Question: From an SEO perspective, would it be better to just upload an image of an equation rather than using mathjax to display that equation. The reason I ask is because I rendered an equation on my site using mathjax, and found that a huge amount of code with a lot of inline css is produced to represent that equation:
'''
<p style="text-align:center;"><span class="MathJax_Preview"></span><div class="MathJax_Display" role="textbox" aria-readonly="true" style="text-align: center;"><span class="MathJax" id="MathJax-Element-1-Frame" style=""><nobr><span class="math" id="MathJax-Span-1"><span style="display: inline-block; position: relative; width: 95px; height: 0px; font-size: 116%;"><span style="position: absolute; clip: rect(19.7px 20880px 68.8px -7.9px); top: -51px; left: 0px;"><span class="mrow" id="MathJax-Span-2"><span class="mi" id="MathJax-Span-3" style="font-family: MathJax_Math; font-style: italic;">V<span style="display: inline-block; overflow: hidden; height: 1px; width: 3.9px;"></span></span><span class="mo" id="MathJax-Span-4" style="font-family: MathJax_Main; padding-left: 5.8px;">=</span><span class="mfrac" id="MathJax-Span-5" style="padding-left: 8.3px; padding-right: 2.5px;"><span style="display: inline-block; position: relative; width: 13.5px; height: 0px;"><span style="position: absolute; clip: rect(33.9px 20880px 54px -8.4px); top: -65.1px; left: 50%; margin-left: -5.5px;"><span class="mn" id="MathJax-Span-6" style="font-family: MathJax_Main;">4</span><span style="display: inline-block; width: 0px; height: 51px;"></span></span><span style="position: absolute; clip: rect(34.1px 20880px 54.5px -8.1px); top: -36.7px; left: 50%; margin-left: -5.5px;"><span class="mn" id="MathJax-Span-7" style="font-family: MathJax_Main;">3</span><span style="display: inline-block; width: 0px; height: 51px;"></span></span><span style="position: absolute; clip: rect(17.7px 20880px 25px -9px); top: -26.6px; left: 0px;"><span style="border-left-width: 13.5px; border-left-style: solid; display: inline-block; overflow: hidden; width: 0px; height: 1.3px; vertical-align: 0px;"></span><span style="display: inline-block; width: 0px; height: 22px;"></span></span></span></span><span class="mi" id="MathJax-Span-8" style="font-family: MathJax_Math; font-style: italic; padding-left: 3.5px;">p<span style="display: inline-block; overflow: hidden; height: 1px; width: 0.1px;"></span></span><span class="msubsup" id="MathJax-Span-9"><span style="display: inline-block; position: relative; width: 18.6px; height: 0px;"><span style="position: absolute; clip: rect(38.8px 20880px 54.2px -8.6px); top: -51px; left: 0px;"><span class="mi" id="MathJax-Span-10" style="font-family: MathJax_Math; font-style: italic;">r</span><span style="display: inline-block; width: 0px; height: 51px;"></span></span><span style="position: absolute; top: -59.6px; left: 9px;"><span class="texatom" id="MathJax-Span-11"><span class="mrow" id="MathJax-Span-12"><span class="mn" id="MathJax-Span-13" style="font-size: 70.7%; font-family: MathJax_Main;">3</span></span></span><span style="display: inline-block; width: 0px; height: 51px;"></span></span></span></span></span><span style="display: inline-block; width: 0px; height: 51px;"></span></span></span><span style="border-left-width: 0px; border-left-style: solid; display: inline-block; overflow: hidden; width: 0px; height: 45px; vertical-align: -15.8px;"></span></span></nobr></span></div><script type="math/tex; mode=display" id="MathJax-Element-1">V =
rac{4}{3}\pi r^{3}</script></p>
'''
Here is an image of the amount of code that is (it's basically one page on a word file with font calibri size 11):

I think the above is bad seo, and that I'm better off just including an image of the equation, but I couldn't find too many sources on the matter (just one: <URL> and am wondering what you guys think.
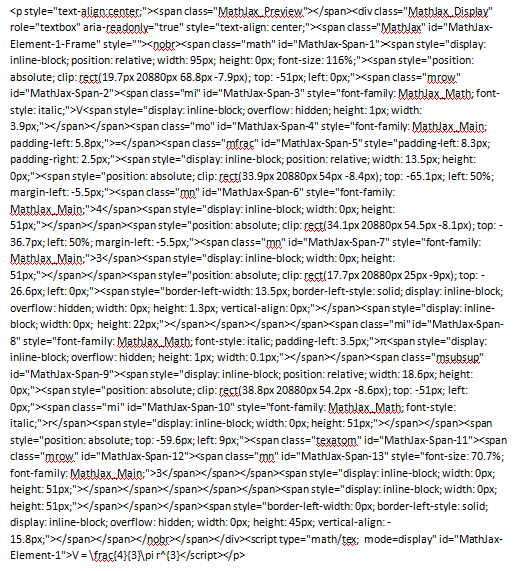
Answer: Personally I do not believe you should worry that much about your maths code impacting SEO.
First off all if the code is generated by JavaScript library, Googlebot probably will not execute it. Google says (<URL> that they can execute JavaScript but .
> : "".
Regarding "", Google search result list includes pages on which the searched keywords were located not further than from the start of the page (<URL> you would still have lots of "space".
I hope that will help.